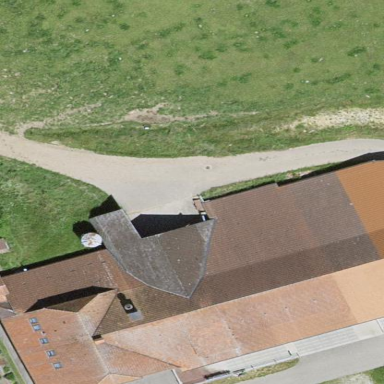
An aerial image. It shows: Farm building.